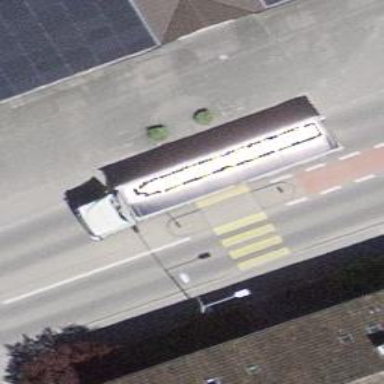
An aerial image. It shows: Zebra crossing on the road.